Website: walmart
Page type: account-selection
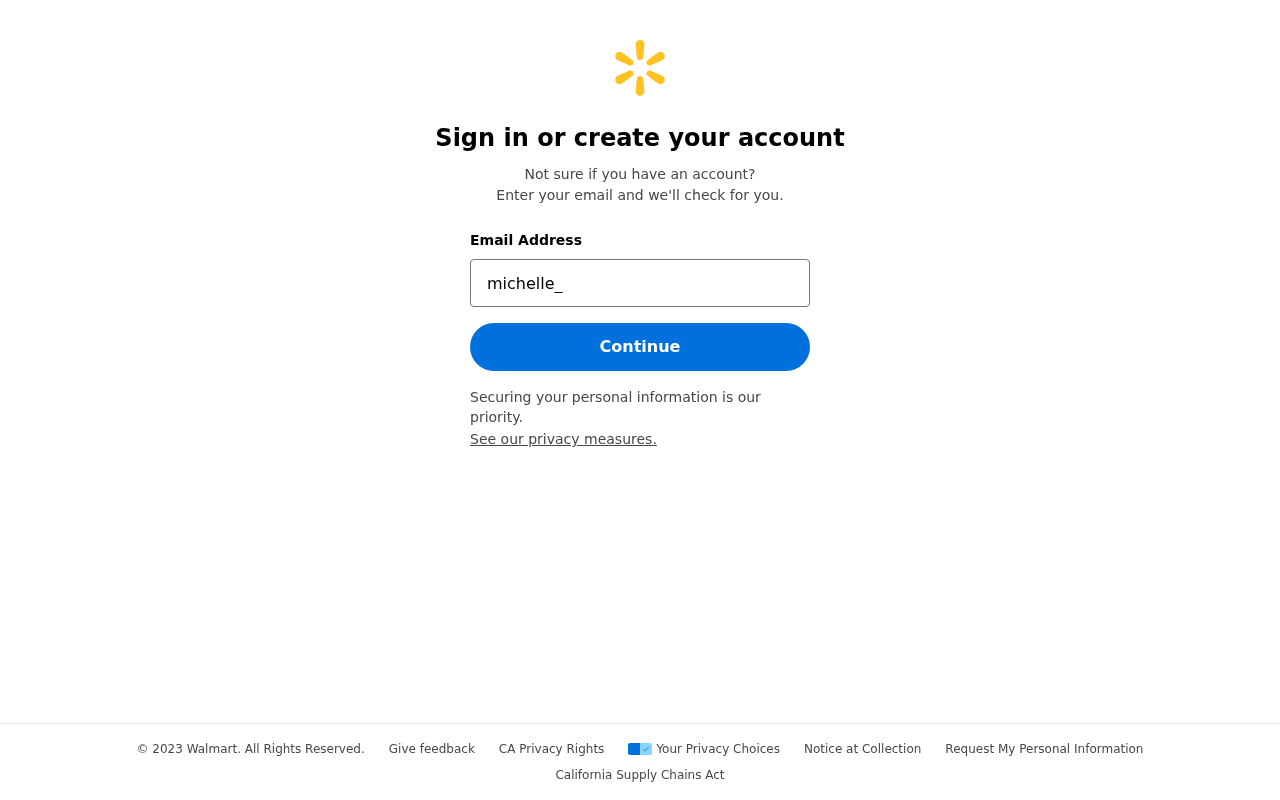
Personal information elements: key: PII_EMAIL
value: michelle_hill@hotmail.com